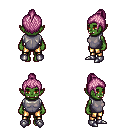
a pixel art fantasy rpg character, female body template, orc, green skin, steel chest armor, gold greaves, pink short topknot hairstyle, metal boots, four views (front, back, left, right), 2x2 character sprite sheet, small pixel art, hard edges, no anti-aliasing